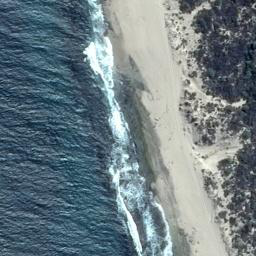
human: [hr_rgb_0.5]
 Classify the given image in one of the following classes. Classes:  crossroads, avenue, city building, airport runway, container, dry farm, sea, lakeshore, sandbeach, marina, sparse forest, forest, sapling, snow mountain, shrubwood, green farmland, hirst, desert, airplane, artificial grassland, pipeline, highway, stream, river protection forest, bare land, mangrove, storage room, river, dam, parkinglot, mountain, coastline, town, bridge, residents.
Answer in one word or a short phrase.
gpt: coastline